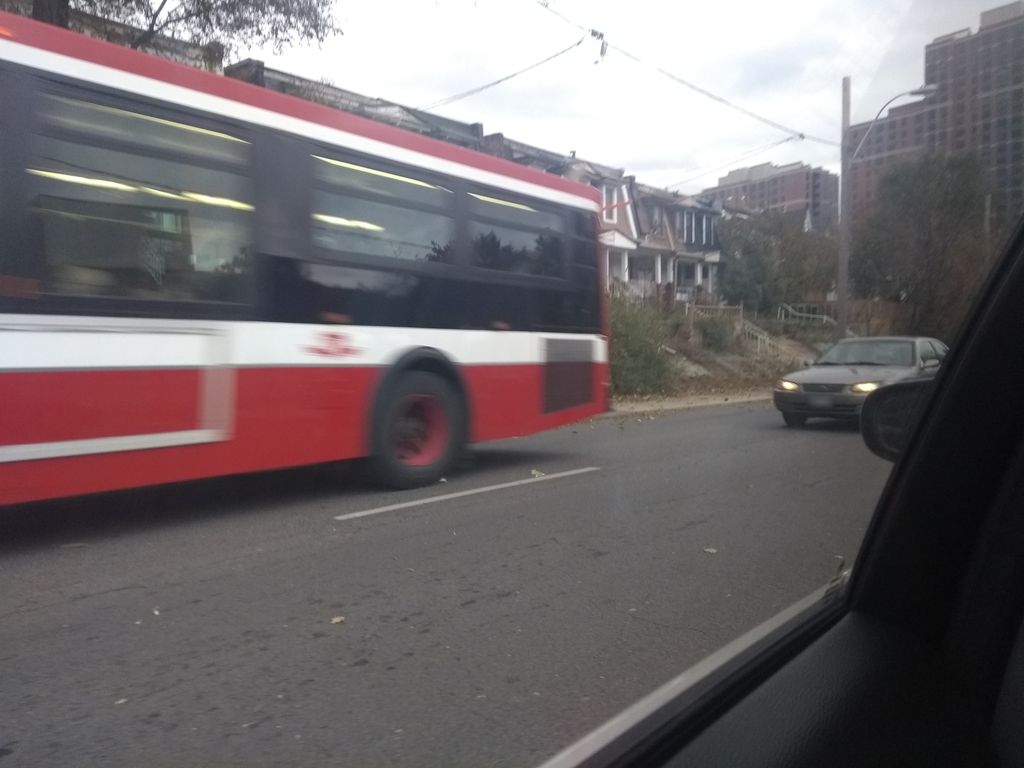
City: toronto